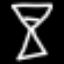
Label: hourglass